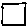
Label: square